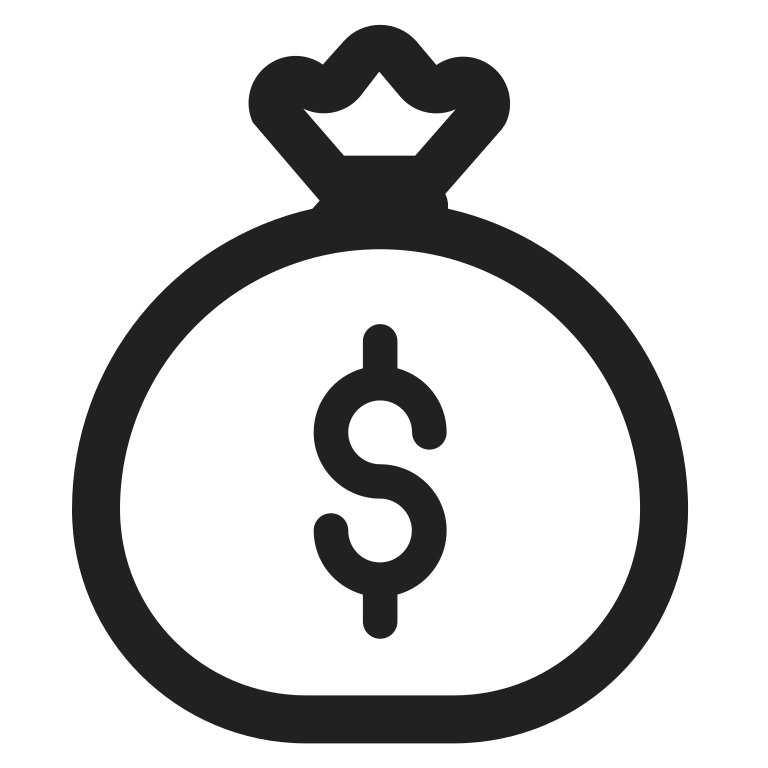
money bag high contrast